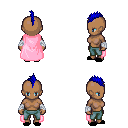
a pixel art fantasy rpg character, female body template, human, dark skin, pink cape, teal pants, blue mohawk hairstyle, white cloth bandages, black slippers, four views (front, back, left, right), 2x2 character sprite sheet, small pixel art, hard edges, no anti-aliasing